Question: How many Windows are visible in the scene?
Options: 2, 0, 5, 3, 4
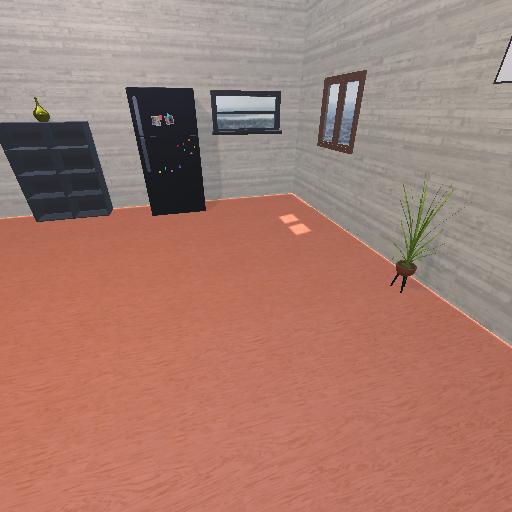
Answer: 2